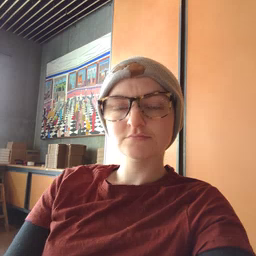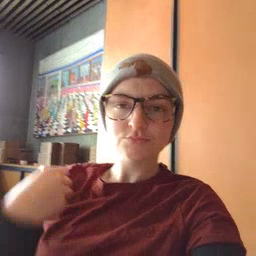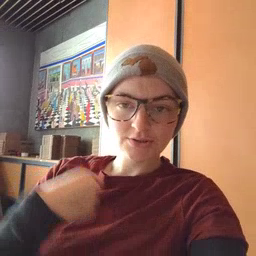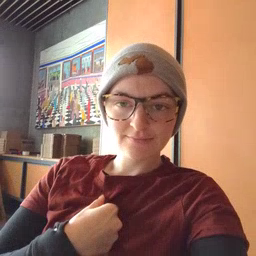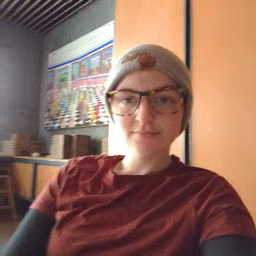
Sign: jacket